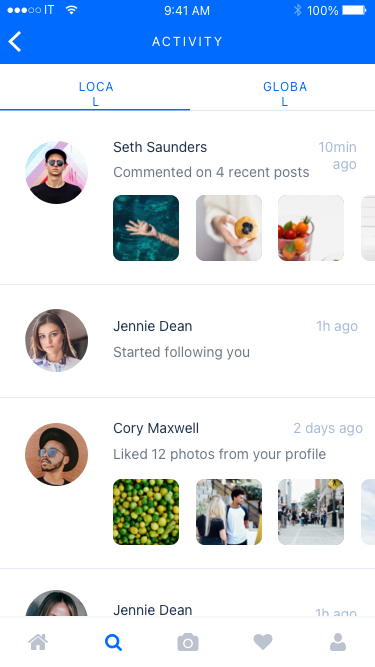
Text in this UI design:
Jennie Dean
started following you
1h ago
Cory Maxwell
Liked 12 photos from your profile
2 days ago
Jennie Dean
Started following you
1h ago
Seth Saunders
Commented on 4 recent posts
10min ago
GLOBAL
LOCAL
ACTIVITY
100%
9:41 AM
IT